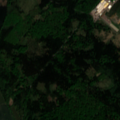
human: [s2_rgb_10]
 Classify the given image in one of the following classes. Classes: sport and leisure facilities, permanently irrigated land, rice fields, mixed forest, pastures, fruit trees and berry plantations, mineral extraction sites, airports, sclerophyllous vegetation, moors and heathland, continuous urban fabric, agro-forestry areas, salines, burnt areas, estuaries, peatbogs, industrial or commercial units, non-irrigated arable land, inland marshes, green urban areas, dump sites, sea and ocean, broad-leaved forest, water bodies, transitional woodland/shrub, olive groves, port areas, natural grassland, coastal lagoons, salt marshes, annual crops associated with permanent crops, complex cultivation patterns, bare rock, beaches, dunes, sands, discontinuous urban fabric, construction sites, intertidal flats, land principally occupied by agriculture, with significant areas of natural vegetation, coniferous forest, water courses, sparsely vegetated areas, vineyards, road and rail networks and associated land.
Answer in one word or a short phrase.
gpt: non-irrigated arable land, land principally occupied by agriculture, with significant areas of natural vegetation, broad-leaved forest, coniferous forest, mixed forest